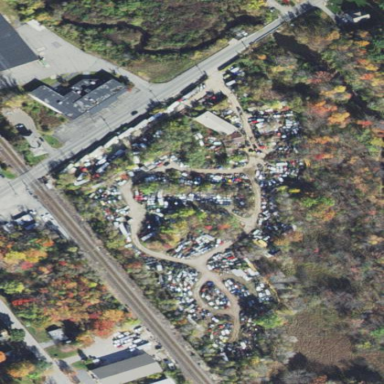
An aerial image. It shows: Scrap yard situated in industrial area.